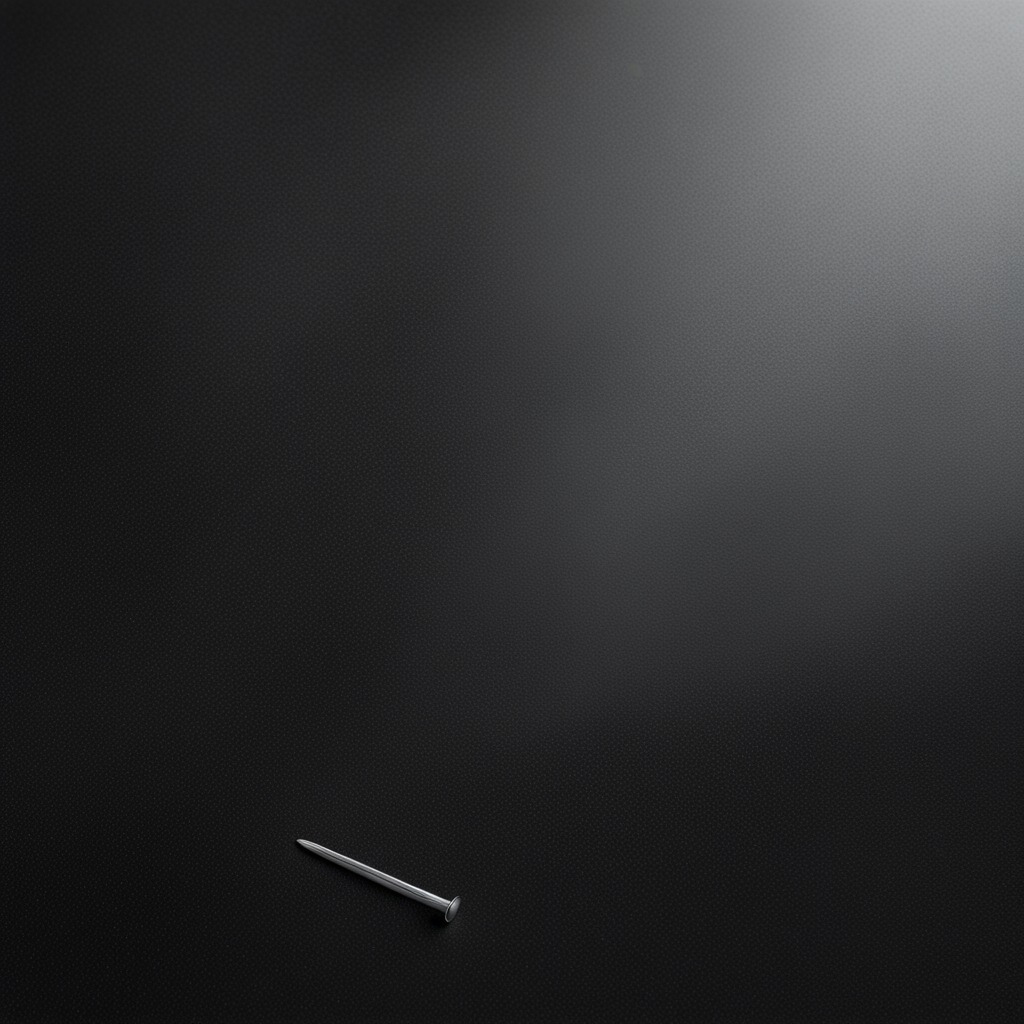
A nail is lying on the clean granite tabletop.